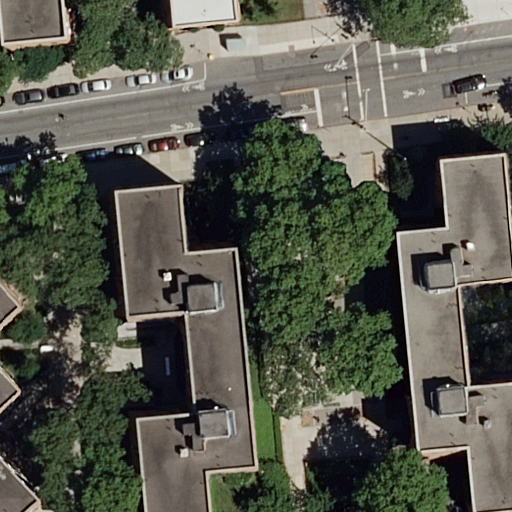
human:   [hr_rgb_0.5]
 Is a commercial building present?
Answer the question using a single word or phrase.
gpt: no

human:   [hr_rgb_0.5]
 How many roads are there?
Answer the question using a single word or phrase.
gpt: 5

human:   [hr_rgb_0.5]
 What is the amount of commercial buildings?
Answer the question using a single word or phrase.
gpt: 0

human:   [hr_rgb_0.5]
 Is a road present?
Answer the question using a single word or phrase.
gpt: yes

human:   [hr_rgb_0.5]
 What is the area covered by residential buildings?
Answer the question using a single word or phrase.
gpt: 3465m2

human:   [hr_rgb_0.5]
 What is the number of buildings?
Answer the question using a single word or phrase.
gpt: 5

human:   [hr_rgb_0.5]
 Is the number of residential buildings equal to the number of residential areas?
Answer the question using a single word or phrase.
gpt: no

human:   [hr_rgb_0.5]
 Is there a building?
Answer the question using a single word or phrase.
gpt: yes

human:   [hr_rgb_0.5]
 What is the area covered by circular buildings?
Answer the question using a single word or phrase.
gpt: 0m2

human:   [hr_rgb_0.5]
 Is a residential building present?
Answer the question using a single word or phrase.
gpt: yes

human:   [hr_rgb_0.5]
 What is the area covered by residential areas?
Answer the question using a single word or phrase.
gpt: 10607m2

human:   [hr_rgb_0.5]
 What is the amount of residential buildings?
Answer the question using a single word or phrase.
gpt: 5

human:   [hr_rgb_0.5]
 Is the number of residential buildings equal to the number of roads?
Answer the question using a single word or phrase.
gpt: yes

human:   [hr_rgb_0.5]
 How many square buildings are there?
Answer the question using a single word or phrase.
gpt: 0

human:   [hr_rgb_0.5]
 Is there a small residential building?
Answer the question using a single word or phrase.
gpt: yes

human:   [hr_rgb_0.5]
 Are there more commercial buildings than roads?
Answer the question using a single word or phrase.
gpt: no

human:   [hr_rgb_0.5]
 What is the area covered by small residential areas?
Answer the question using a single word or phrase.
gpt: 0m2

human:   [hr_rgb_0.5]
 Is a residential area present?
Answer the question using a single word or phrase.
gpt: yes

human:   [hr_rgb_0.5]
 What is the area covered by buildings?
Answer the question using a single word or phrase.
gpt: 3465m2

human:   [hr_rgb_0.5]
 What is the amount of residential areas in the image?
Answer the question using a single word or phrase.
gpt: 1

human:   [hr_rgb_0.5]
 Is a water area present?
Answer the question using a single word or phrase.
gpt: no

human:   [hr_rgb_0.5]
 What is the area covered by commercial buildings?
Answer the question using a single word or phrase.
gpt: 0m2

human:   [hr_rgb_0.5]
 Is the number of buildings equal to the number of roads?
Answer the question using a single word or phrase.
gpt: yes

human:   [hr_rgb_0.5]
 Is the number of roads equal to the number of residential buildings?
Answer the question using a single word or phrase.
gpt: yes

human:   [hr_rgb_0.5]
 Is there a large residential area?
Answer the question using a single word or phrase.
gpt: yes

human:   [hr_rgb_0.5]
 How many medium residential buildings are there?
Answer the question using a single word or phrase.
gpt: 0

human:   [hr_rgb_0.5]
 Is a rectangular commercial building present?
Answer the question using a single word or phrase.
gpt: no

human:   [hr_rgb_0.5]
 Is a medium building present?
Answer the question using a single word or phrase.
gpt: no

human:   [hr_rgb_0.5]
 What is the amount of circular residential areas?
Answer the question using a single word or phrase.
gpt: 0

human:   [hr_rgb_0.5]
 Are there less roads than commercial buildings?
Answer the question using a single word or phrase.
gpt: no

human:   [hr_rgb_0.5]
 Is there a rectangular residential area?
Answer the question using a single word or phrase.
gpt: yes

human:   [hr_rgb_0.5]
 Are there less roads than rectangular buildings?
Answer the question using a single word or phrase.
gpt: no

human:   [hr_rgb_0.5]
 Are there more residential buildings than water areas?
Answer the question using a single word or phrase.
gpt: yes

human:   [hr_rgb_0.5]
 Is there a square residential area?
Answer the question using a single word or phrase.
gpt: no

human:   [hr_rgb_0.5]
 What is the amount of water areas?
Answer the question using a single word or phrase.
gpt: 0

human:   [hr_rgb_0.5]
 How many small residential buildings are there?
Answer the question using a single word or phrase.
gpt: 1

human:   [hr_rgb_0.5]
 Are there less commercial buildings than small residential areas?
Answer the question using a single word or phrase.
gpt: no

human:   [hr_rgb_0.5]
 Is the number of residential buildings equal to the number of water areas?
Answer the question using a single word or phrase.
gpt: no

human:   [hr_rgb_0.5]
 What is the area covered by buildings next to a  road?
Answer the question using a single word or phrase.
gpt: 3465m2

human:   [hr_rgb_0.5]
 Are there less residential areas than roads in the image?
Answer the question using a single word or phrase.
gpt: yes

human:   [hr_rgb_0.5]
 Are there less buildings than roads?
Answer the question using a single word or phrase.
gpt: no

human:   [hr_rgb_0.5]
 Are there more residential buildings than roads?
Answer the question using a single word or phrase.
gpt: no

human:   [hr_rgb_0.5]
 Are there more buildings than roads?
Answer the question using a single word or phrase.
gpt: no

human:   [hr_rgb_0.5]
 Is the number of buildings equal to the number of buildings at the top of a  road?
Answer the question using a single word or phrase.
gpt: no

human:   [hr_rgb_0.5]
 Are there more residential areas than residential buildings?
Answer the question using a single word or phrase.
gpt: no

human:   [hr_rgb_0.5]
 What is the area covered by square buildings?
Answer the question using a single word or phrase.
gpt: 0m2

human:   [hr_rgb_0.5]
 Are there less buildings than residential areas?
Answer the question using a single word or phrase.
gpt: no

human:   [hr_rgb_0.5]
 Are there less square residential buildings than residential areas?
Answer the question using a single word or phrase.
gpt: yes

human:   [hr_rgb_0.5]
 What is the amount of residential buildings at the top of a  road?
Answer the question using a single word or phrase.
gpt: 2

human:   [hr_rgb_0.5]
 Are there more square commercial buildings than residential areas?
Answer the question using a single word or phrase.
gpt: no

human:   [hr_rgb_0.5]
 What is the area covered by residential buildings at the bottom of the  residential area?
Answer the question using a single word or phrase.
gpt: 0m2

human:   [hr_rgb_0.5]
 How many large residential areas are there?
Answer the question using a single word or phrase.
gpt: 1

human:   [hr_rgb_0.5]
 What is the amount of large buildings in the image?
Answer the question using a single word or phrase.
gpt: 4

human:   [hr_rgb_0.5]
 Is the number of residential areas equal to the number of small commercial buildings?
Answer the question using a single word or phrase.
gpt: no

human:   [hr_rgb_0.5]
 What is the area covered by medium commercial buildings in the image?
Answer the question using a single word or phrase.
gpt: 0m2

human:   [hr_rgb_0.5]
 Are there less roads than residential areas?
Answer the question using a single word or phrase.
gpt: no

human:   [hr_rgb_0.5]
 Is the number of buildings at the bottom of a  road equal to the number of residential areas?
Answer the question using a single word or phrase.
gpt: no

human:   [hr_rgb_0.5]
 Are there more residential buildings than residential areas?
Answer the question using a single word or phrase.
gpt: yes

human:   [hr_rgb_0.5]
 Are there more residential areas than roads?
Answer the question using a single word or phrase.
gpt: no

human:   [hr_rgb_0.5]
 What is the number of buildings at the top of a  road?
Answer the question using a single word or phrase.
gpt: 2

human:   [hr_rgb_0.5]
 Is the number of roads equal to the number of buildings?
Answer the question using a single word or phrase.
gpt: yes

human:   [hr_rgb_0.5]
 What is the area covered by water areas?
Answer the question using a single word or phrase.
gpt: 0m2

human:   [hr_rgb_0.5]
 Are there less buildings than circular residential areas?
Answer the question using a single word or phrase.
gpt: no

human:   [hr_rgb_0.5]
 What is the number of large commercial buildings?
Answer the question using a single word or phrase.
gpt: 0